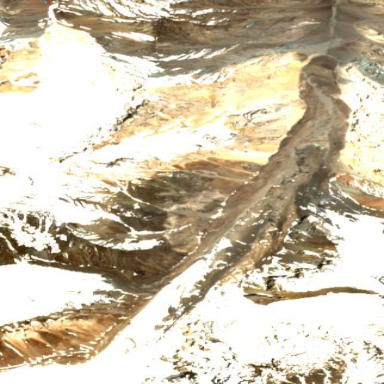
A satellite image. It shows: Stunning view of glacier.